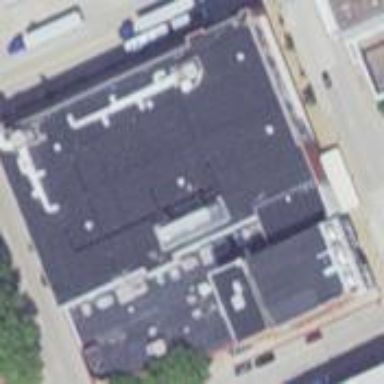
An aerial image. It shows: Theatre building with black roof.